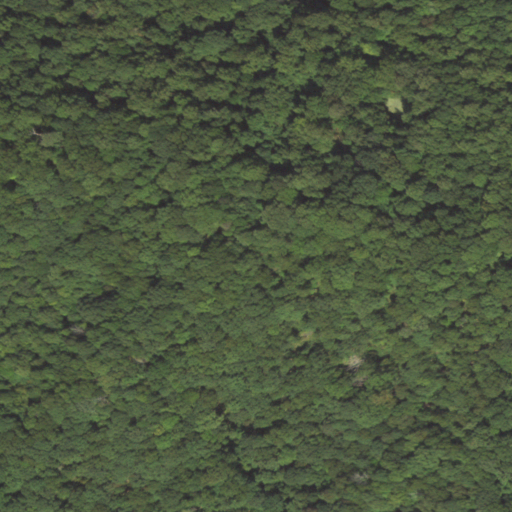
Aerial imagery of ridge(s) in Illinois named Atwood Ridge containing deciduous forest and grassland